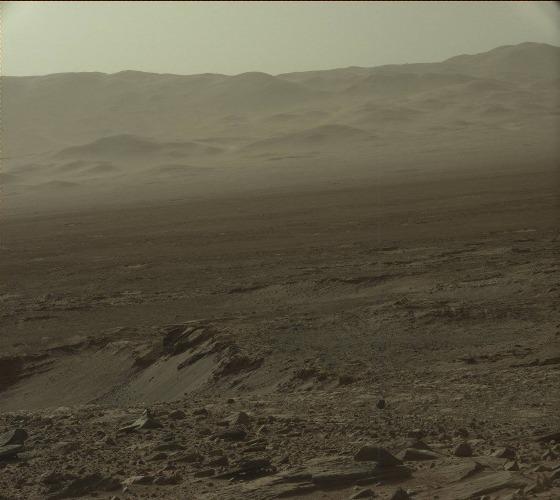
Terrain classes present: Bedrock, Gravel / Sand / Soil, Rock, Shadow, Sky / Distant Mountains